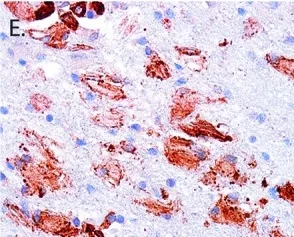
Pathology and immunophenotypic findings of CNS crystal-storing histiocytosis. Histiocytes expressed CD68.
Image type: pathology (immunostaining)